Question: I'm struggling with some simple verification. I have automata and value x like this:

<URL>
When x at the start is different from 0 then E<> x !=0 is satisfied, but when x = 0, then its not satisfied and E<> x == 0 and A<> x == 0 are satisfied.
But I would like to get a not satisfied for E<> x !=0 even when x is different from 0 at the start.
What should I change? How does that verify-er works exactly? Empty path, when nothing was executed is a correct path too? And the Set of all possibly paths contains this empty path as well?
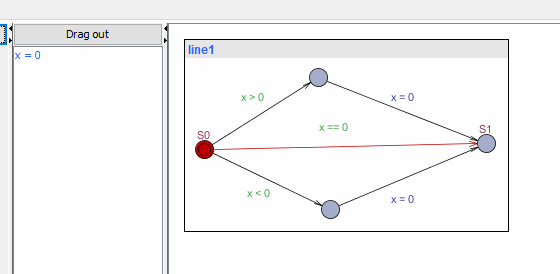
Answer: The initial state is a state like any other, thus if x is 0 in the initial state, then all paths starting in this state will eventually be in a state where 'x = 0' holds. If you want to check if 'x = 0' in any other state, you need to exclude the initial state in the query. For instance 'E<> x=0 and not line1.S0'.